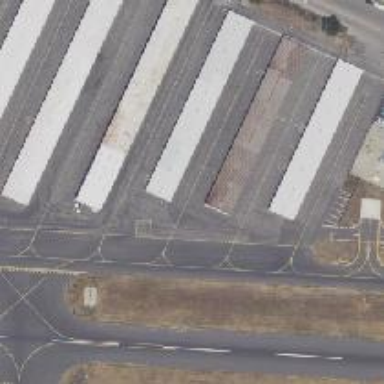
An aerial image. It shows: View of taxiway at the airport.